Field crop: maize
Growth stage: 2
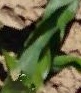
Species: maize